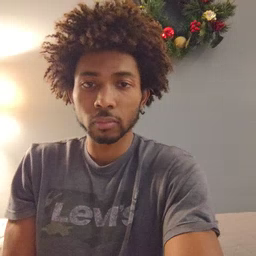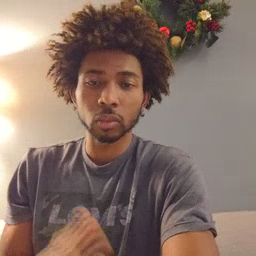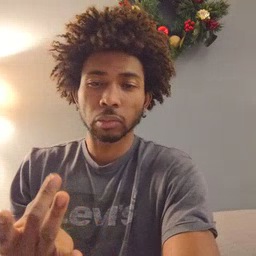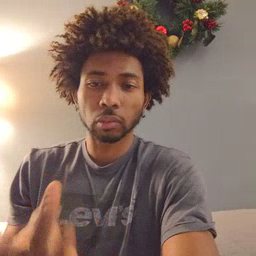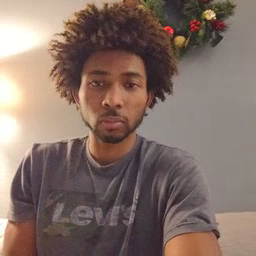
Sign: sticky